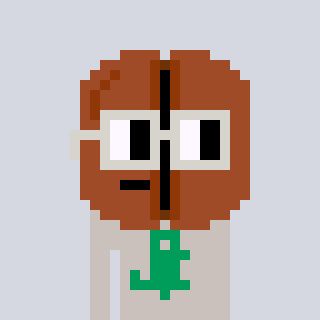
a pixel art character with square light gray glasses, a coffeebean-shaped head and a foggrey-colored body on a cool background